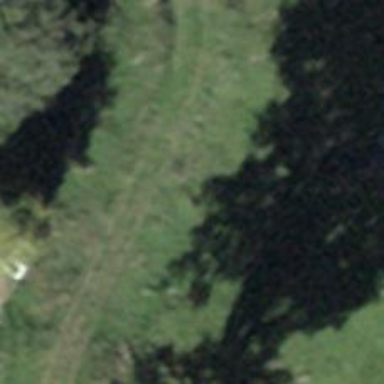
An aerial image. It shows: Track with grade 4 track type.